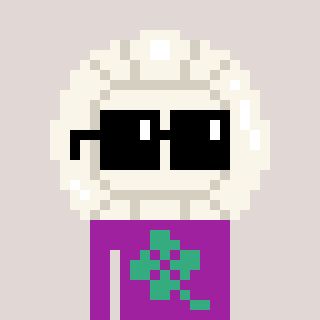
a pixel art character with square black sunglasses, a volleyball-shaped head and a magenta-colored body on a warm background